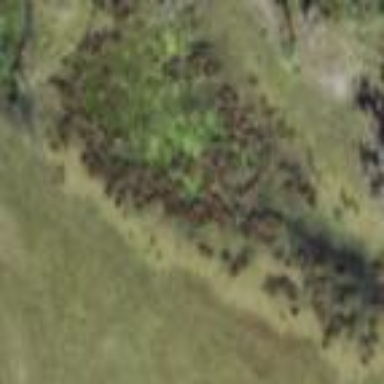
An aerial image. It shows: Marshy wetland area.